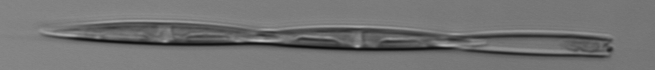
Label: Pseudo-nitzschia